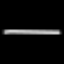
Label: line